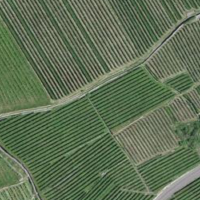
EUNIS habitat code: 40
Species observed at this site:
Himantoglossum hircinum